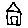
Label: house